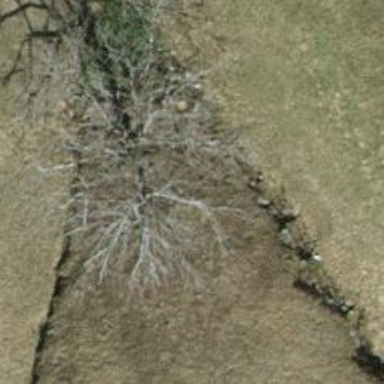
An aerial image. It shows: Deciduous tree with broadleaved leaves.